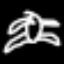
Label: frog